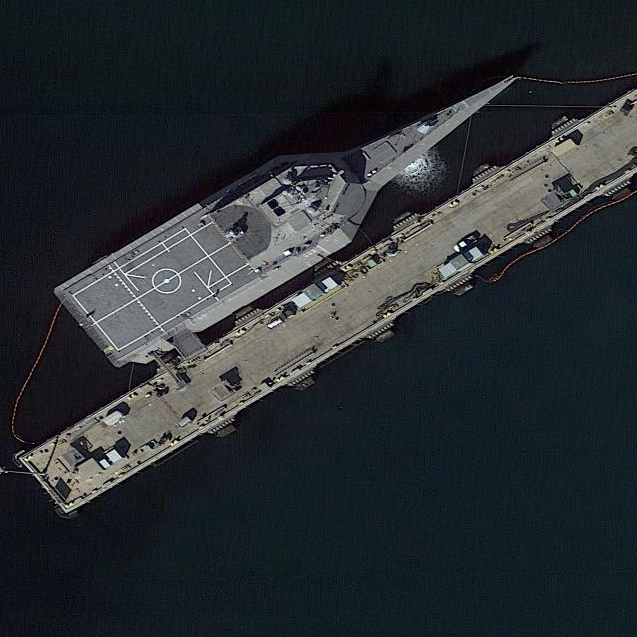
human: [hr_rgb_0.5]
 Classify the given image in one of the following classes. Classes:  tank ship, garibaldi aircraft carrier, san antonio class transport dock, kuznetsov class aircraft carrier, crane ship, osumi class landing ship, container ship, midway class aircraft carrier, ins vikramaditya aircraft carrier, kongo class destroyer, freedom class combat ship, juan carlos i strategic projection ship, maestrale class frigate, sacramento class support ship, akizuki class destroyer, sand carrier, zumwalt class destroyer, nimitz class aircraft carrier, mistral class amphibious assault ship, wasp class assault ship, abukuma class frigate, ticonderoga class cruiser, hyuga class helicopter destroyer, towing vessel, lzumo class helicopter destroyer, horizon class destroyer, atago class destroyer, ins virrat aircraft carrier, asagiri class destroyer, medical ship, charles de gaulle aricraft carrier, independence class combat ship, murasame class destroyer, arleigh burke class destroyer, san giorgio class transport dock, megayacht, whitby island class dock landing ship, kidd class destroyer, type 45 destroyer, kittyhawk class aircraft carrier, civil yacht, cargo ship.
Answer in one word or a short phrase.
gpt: Independence class combat ship